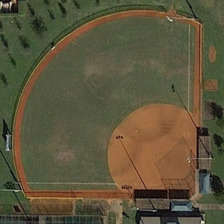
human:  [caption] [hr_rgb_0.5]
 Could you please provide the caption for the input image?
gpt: there is a grey roof around the baseball field .

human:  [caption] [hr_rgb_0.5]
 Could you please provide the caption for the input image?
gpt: there is a grey roof around the baseball field .

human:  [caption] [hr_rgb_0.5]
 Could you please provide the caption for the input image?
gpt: many tall trees are planted around the baseball field .

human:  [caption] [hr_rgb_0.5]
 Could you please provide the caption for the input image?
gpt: many tall trees are planted around the baseball field .

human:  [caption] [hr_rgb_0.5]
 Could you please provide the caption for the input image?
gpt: there is a grey roof around the baseball field .